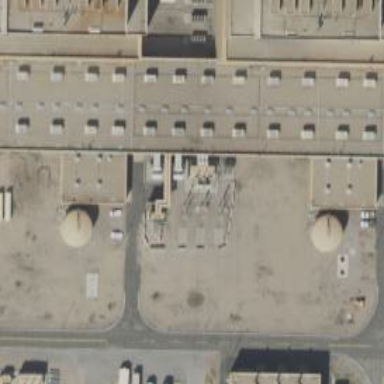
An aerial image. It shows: Steam turbine generator.